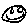
Label: smiley face